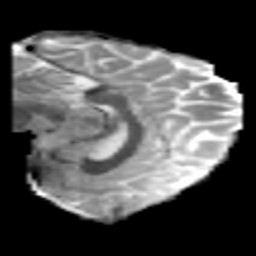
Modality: MD
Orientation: sagittal
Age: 26
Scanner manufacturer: philips
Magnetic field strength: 3 T
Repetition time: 8.56 s
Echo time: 0.1273 s